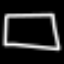
Label: square